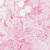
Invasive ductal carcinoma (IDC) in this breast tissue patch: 0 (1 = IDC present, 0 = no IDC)